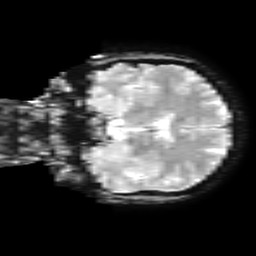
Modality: T2starw
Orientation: coronal
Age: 51
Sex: female
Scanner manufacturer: ge
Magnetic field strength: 3 T
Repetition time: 0.65 s
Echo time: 0.02 s